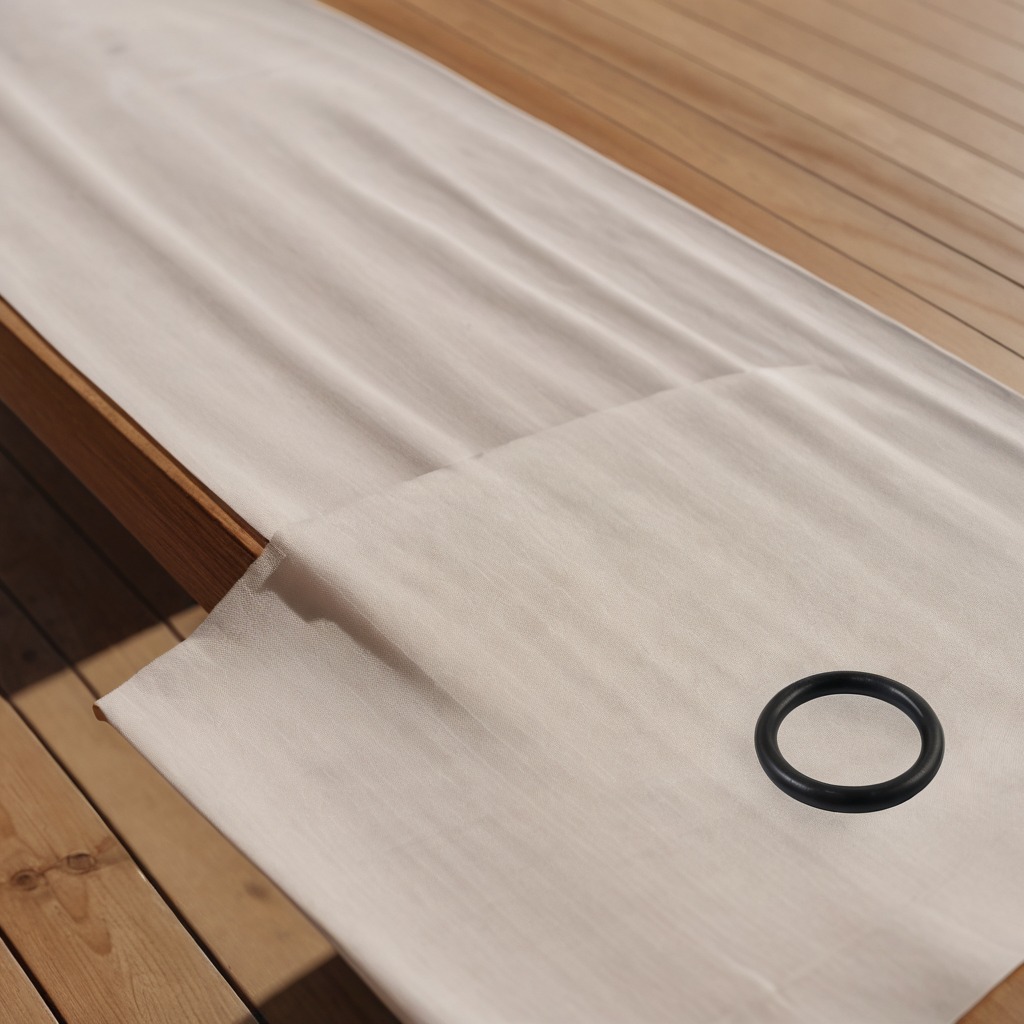
A rubber O-ring lying on the wooden table.